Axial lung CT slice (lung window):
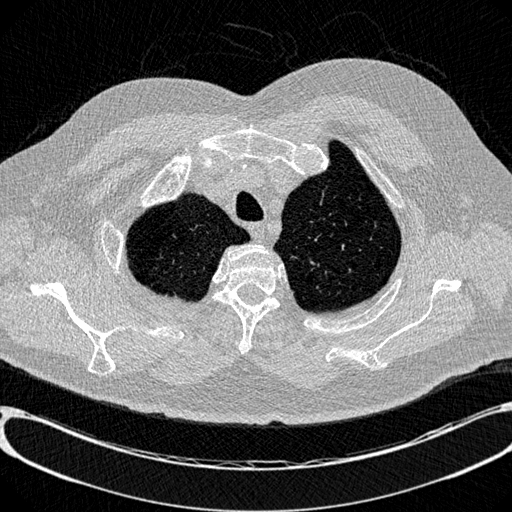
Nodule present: no